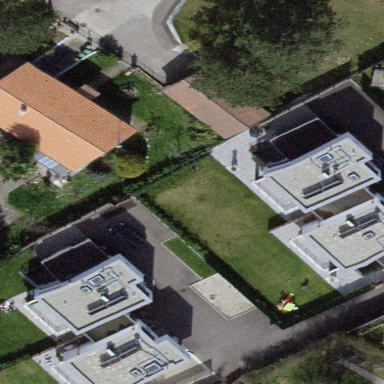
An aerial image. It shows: Garden enclosed by fence.